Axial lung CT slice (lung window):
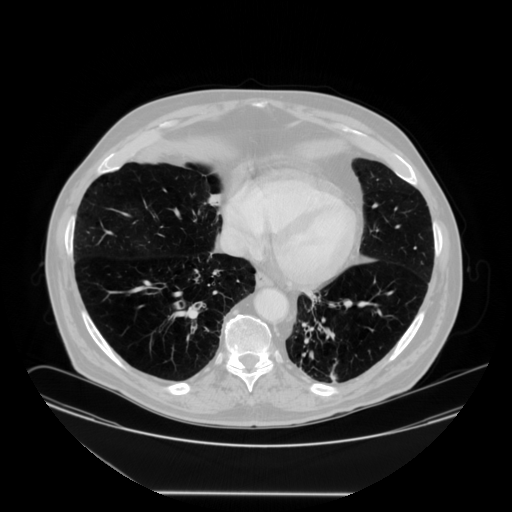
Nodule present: no